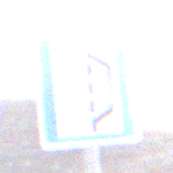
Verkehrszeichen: NothalteUndPannenbucht
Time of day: Dusk
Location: Outdoor (Nature)
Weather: Clear
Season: NotSpecified
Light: Natural